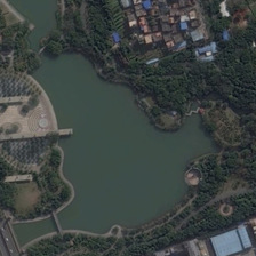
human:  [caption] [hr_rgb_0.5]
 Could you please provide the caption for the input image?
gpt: a lake is betweeen an outdoor theater and a neighborhood .

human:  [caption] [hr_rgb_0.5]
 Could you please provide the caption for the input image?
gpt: it is a park with a large pond in it next to a neighborhood .

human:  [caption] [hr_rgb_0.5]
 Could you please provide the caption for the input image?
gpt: we can see a park together with some buildings .

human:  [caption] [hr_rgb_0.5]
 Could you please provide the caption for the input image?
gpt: The pond is distributed along the lake.

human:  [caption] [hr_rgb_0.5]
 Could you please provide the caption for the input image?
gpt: Park is distributed by the lake.